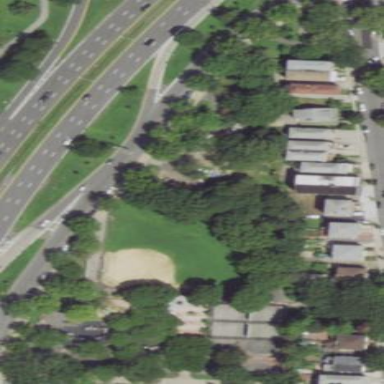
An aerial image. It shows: Park.